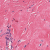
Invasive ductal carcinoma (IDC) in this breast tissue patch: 0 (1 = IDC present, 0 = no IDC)